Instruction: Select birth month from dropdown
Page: traveler
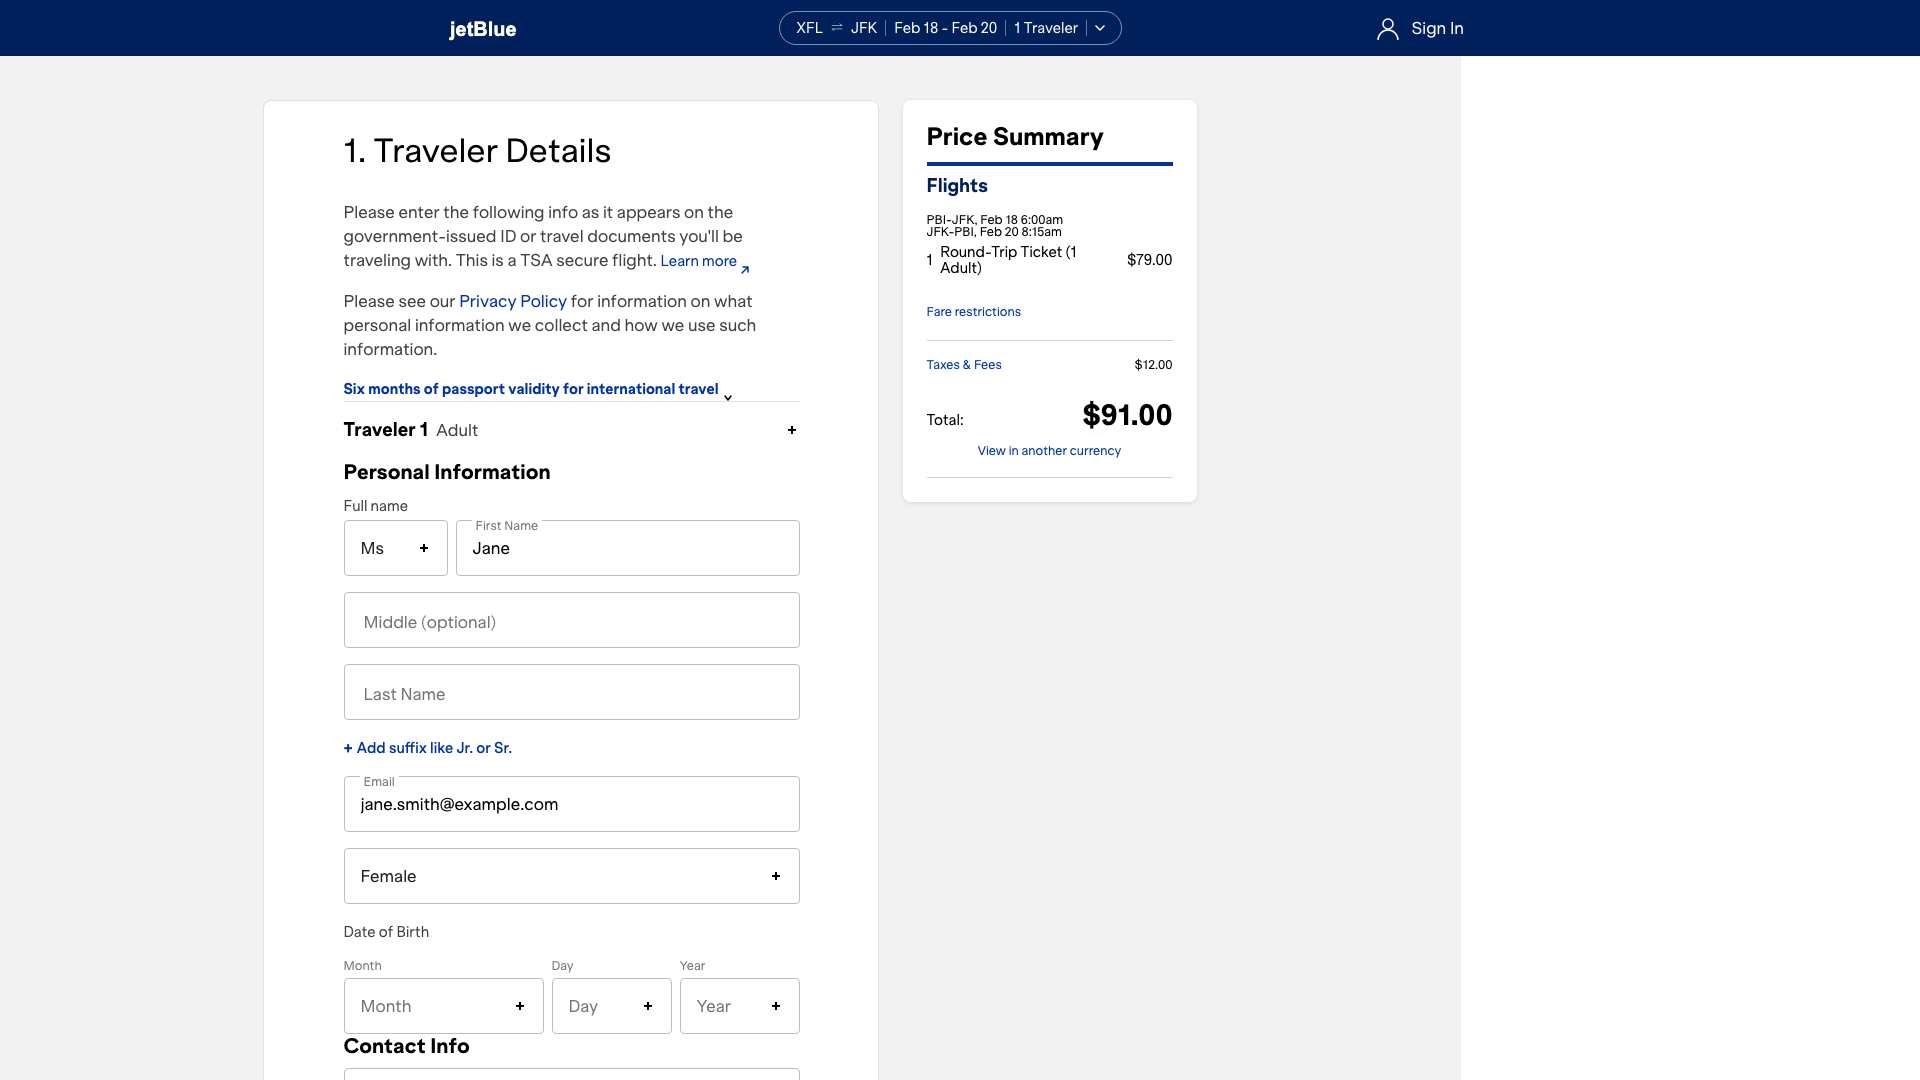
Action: click